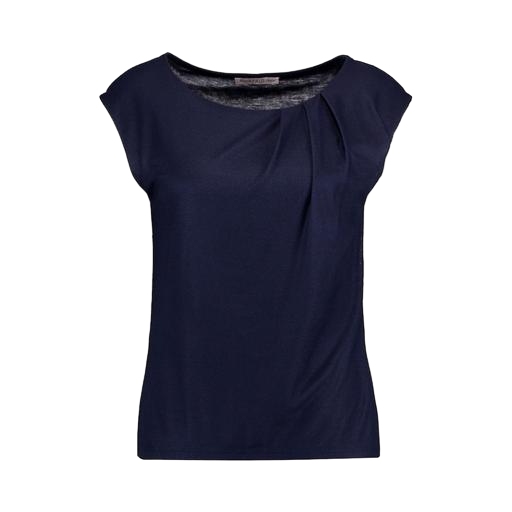
cap-sleeved tee, short-sleeve top only macy, blue t-shirt only macy, white background